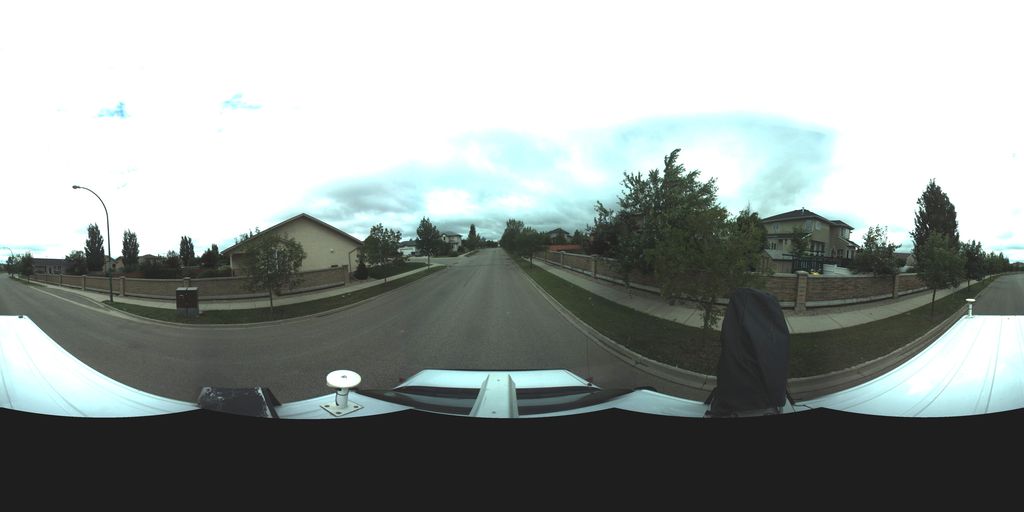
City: saskatoon